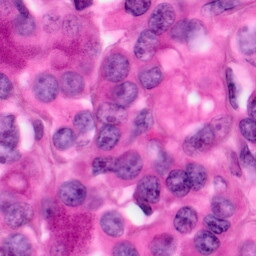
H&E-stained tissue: Pancreatic